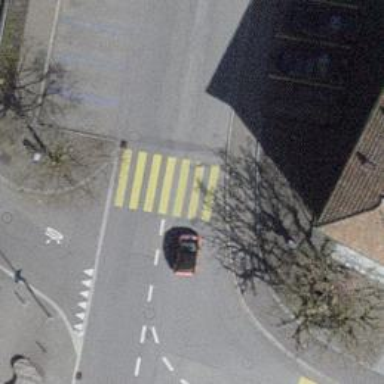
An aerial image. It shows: Zebra crossing on the road.